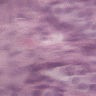
Metastatic tissue present: yes